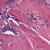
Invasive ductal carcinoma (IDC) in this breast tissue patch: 1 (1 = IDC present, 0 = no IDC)